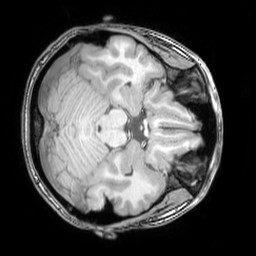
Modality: T1w
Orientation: axial
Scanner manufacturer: philips
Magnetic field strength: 3 T
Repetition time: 0.008088 s
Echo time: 0.003704 s